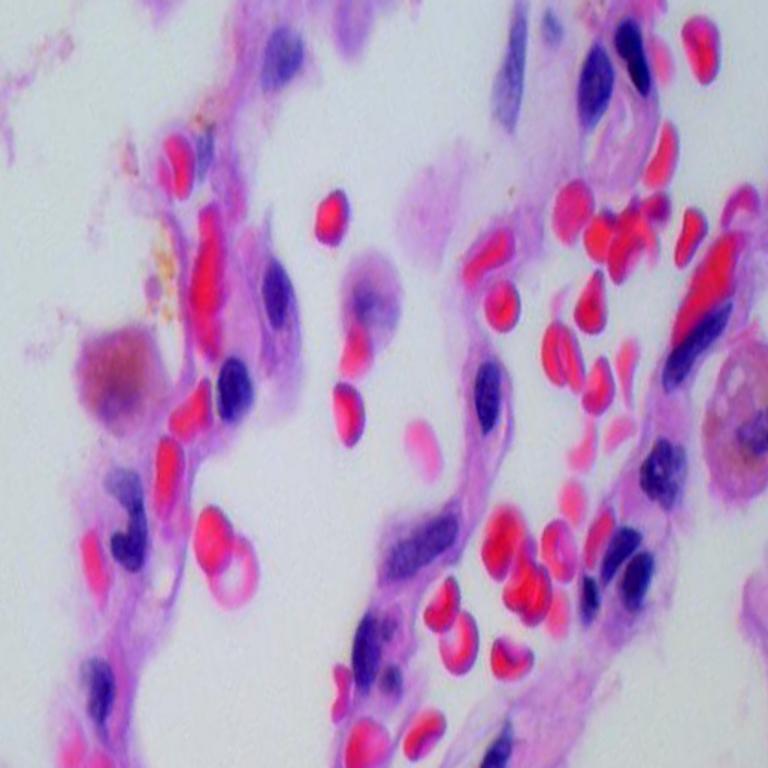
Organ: lung
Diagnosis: benign